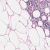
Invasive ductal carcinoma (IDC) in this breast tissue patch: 1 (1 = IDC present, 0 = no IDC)